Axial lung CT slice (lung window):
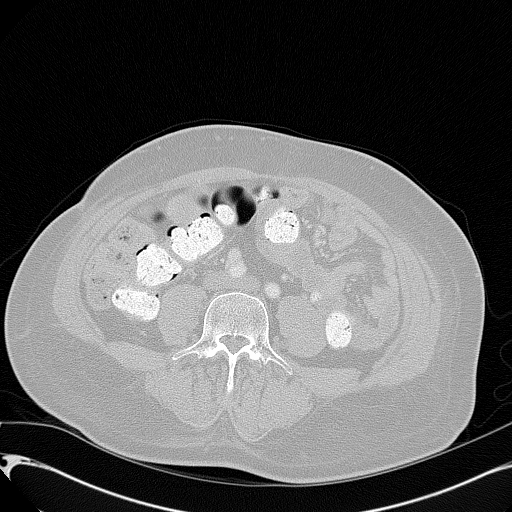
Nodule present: no